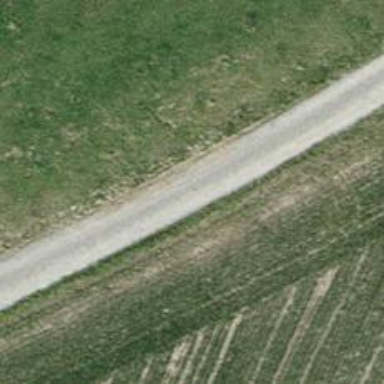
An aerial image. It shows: Pebblestone track with grade3 tracktype.